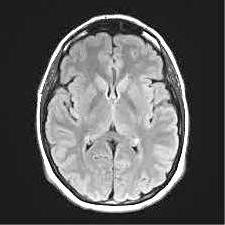
Label: notumor